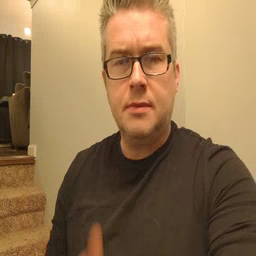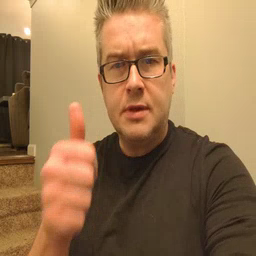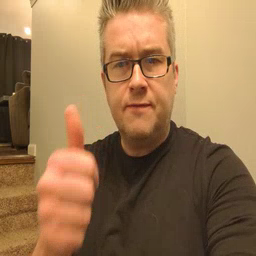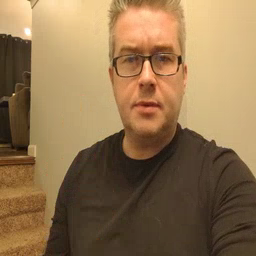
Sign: yourself